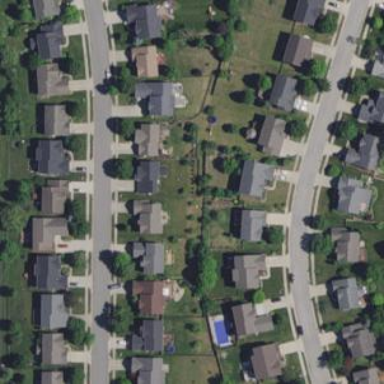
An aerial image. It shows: Sidewalk.